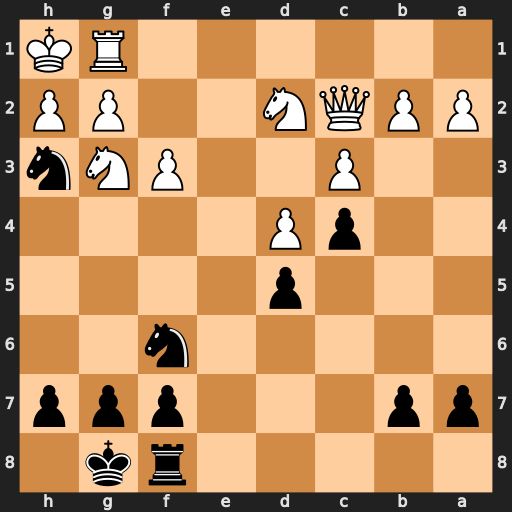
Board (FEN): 5rk1/pp3ppp/5n2/3p4/2pP4/2P2PNn/PPQN2PP/6RK
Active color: b
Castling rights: -
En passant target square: -
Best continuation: Nf2#